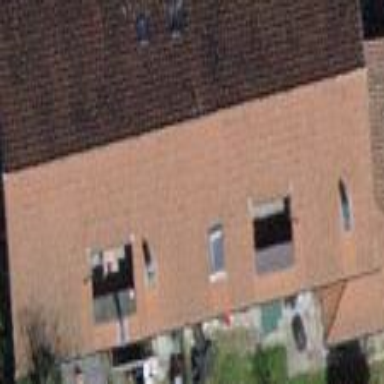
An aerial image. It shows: Building with tiled roof.